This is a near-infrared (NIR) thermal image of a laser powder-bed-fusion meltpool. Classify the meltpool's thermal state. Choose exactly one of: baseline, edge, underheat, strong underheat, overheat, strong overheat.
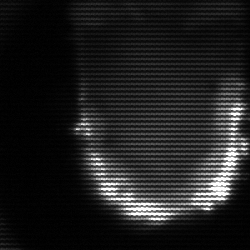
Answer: baseline